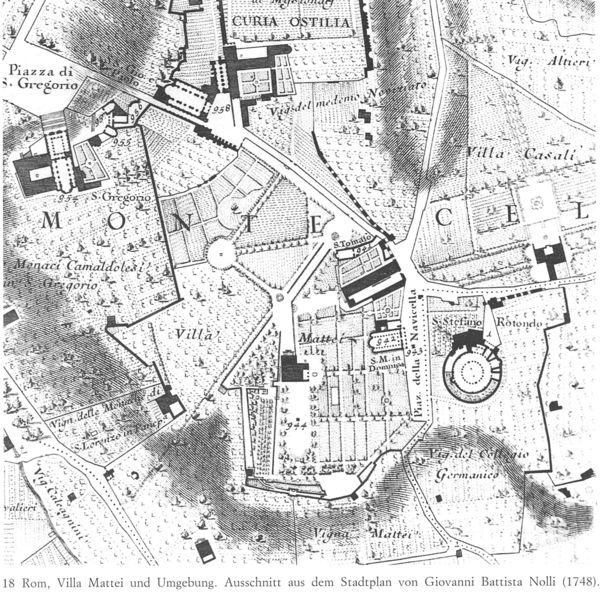
Titel: Villa Mattei und Umgebung in Rom. (Ausschnitt aus dem Stadtplan von Giovanni Battista Nolli
Künstler: Giovanni Battista Nolli
Schlagwörter: bäume, stadt, schwarz, zeichnung, rund, garten, schrift, italien, linien, straßen, antike, kreise, schema, rom, villa, plan, gärten, grundriss, beschriftet, lageplan, villen, piazza, stadtplan, monte, schematisierung, curia, 1748, schematisiert, staßen, mattei, nolli, villa mattei, monte cel, piazza di gregorio, giovanni battista nolli